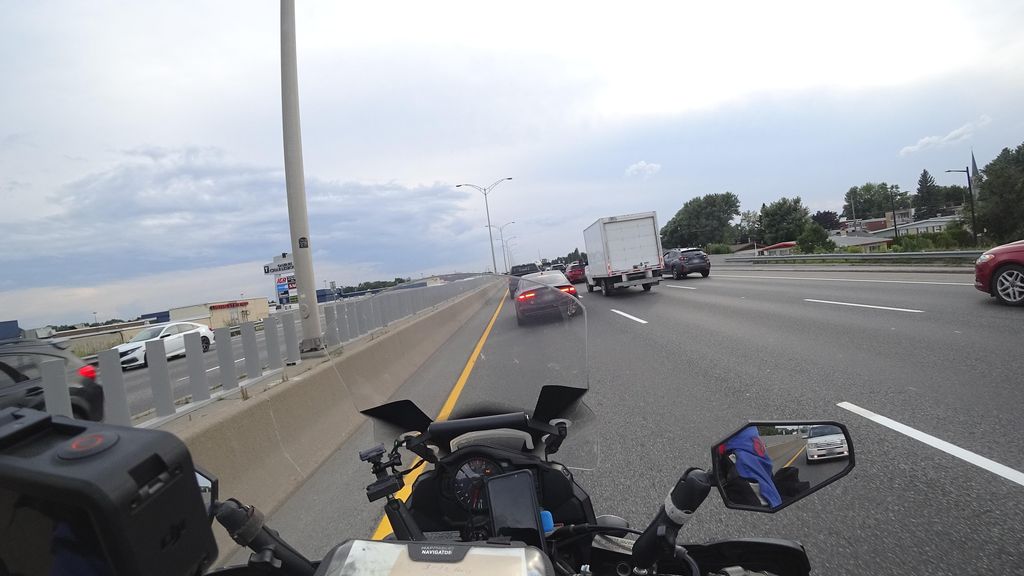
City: quebec_city